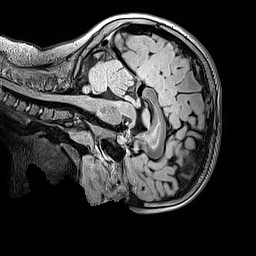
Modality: FLAIR
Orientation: sagittal
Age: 10
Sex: female
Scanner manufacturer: siemens
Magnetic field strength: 3 T
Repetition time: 5 s
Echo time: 0.388 s